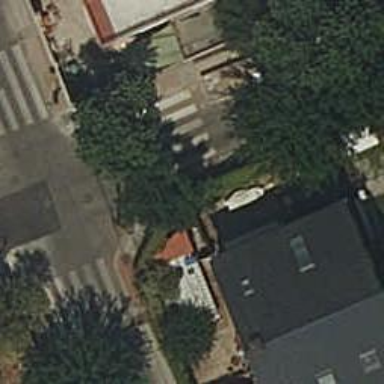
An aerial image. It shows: Zebra crossing on the road.